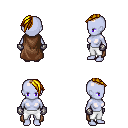
a pixel art fantasy rpg character, female body template, dark elf, purple skin, brown cape, white pants, blonde long mohawk hairstyle, metal gloves, four views (front, back, left, right), 2x2 character sprite sheet, small pixel art, hard edges, no anti-aliasing